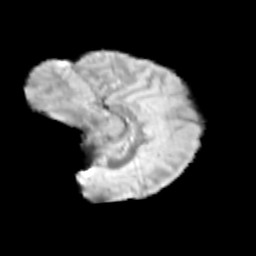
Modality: T2w
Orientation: sagittal
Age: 11
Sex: female
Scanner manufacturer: siemens
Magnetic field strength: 3 T
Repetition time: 3.8 s
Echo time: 0.07 s